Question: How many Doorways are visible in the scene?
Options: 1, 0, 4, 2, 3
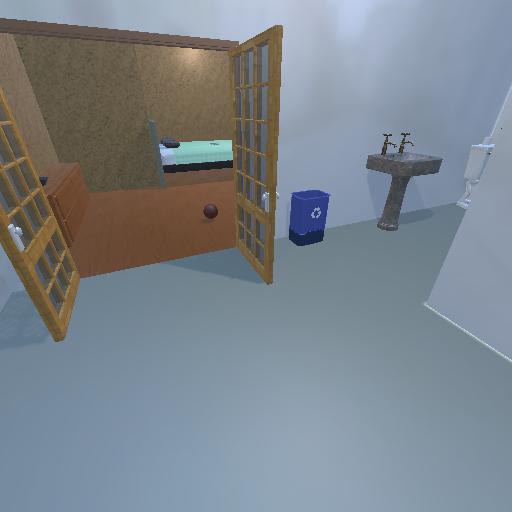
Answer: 1